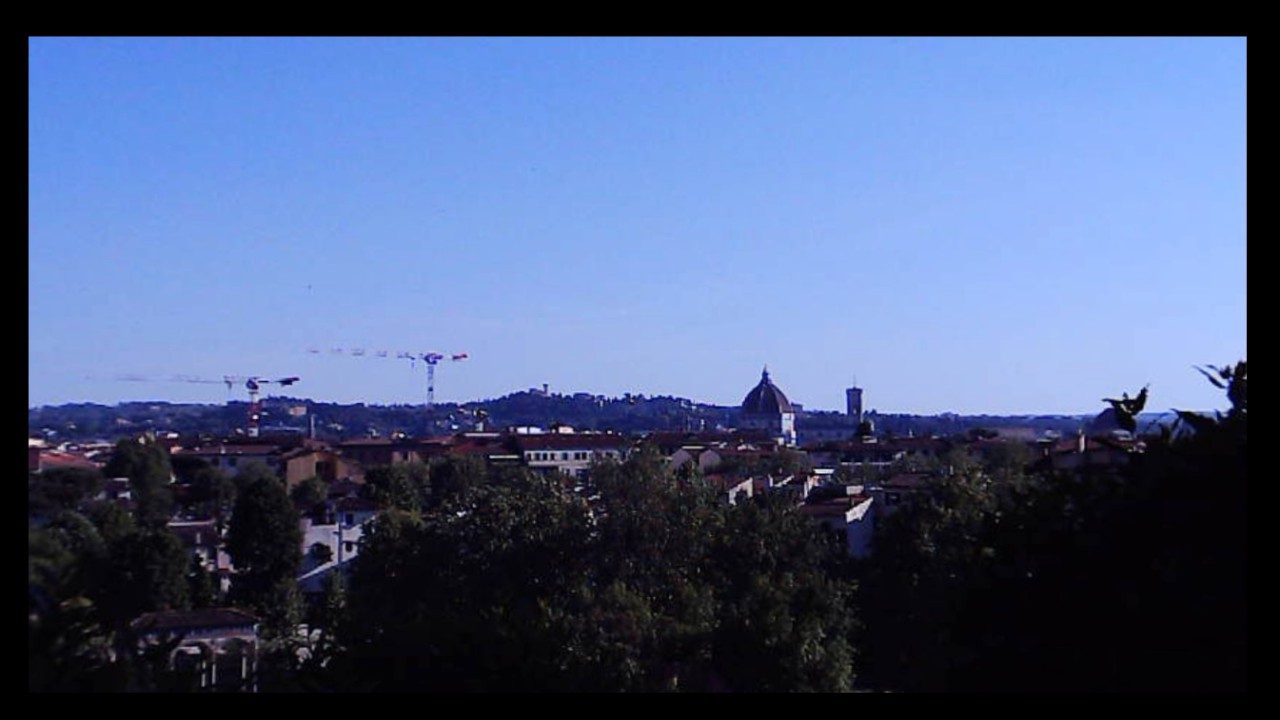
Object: Betafpv air75